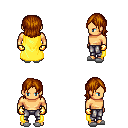
a pixel art fantasy rpg character, male body template, human, tanned skin, yellow cape, metal pants, brunette long bangs hairstyle, gold gloves, white slippers, four views (front, back, left, right), 2x2 character sprite sheet, small pixel art, hard edges, no anti-aliasing